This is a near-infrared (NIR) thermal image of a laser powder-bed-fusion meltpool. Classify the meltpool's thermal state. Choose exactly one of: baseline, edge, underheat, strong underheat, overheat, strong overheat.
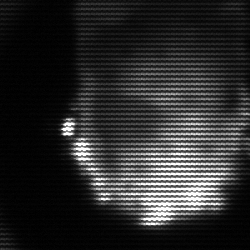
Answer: baseline